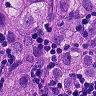
Metastatic tissue present: yes